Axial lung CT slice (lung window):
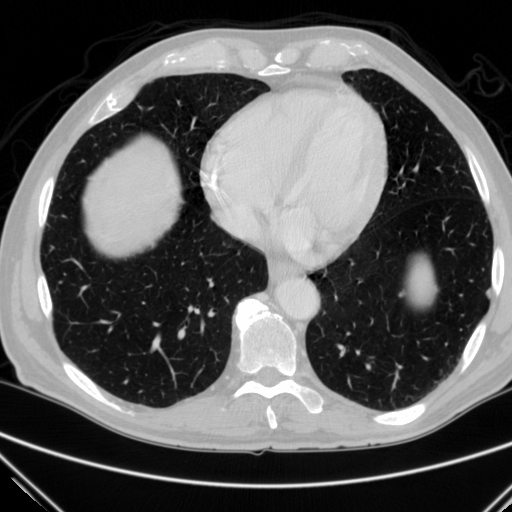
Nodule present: no